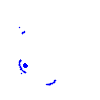
Particle: electron